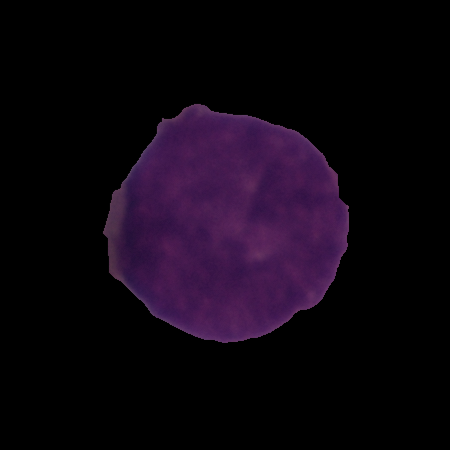
Label: cancer